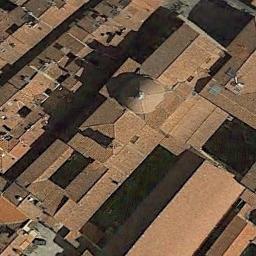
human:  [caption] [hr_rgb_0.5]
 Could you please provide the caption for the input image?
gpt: This is a church, Surrounded by many trees and grass .

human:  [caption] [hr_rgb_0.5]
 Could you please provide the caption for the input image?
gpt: The church is surrounded by some red buildings .

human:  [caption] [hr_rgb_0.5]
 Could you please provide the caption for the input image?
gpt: A tan prismatic roof with a domed church on the main house, Buildings and trees around it .

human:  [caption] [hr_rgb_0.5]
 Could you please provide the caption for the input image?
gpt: The church with a circular ponied dome and the rest of the church has some orange sloping roofs .

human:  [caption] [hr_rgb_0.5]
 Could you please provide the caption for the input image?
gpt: An orange church with a dome is surrounded by other orange buildings .